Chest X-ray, PA view. Patient: 55 years old, sex M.
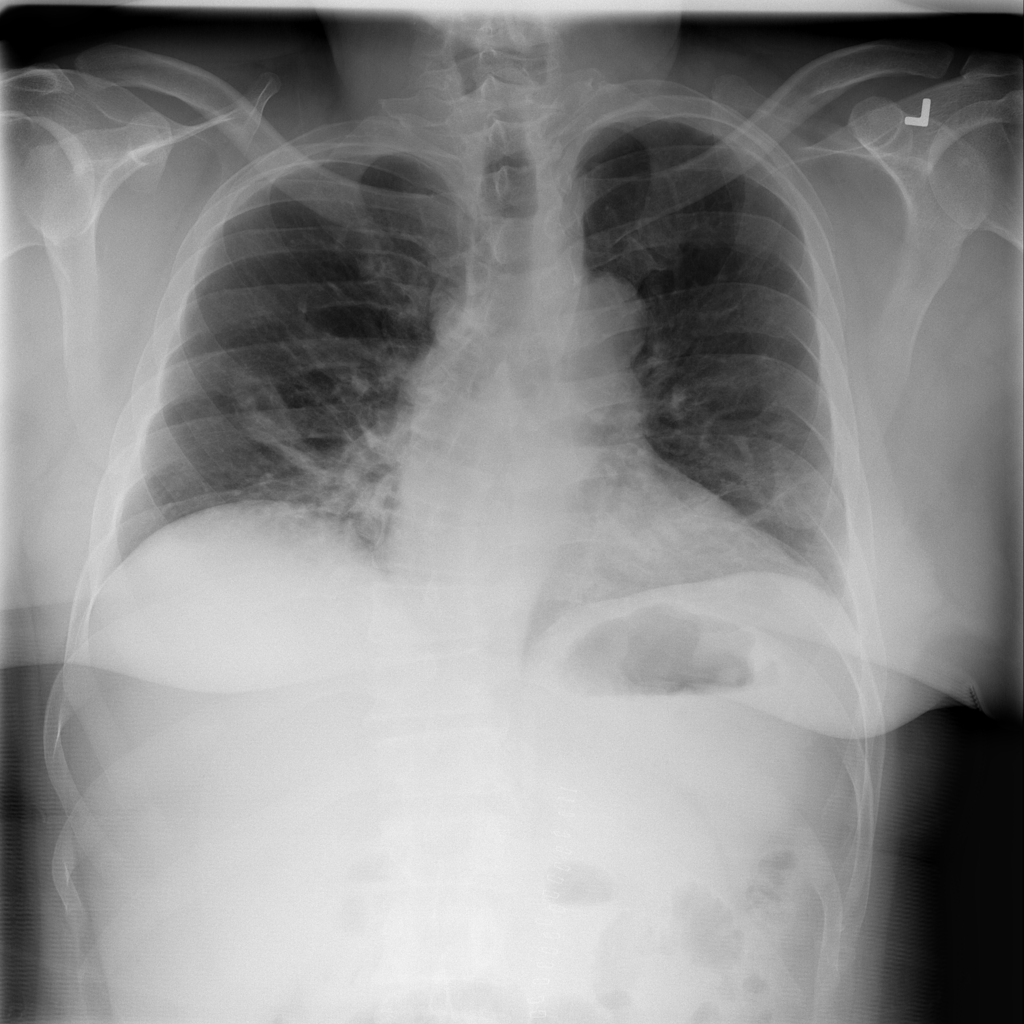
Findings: Atelectasis, Infiltration